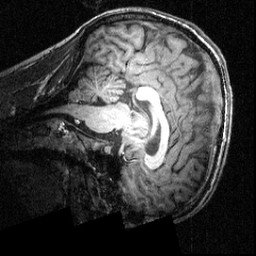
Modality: T1w
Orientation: sagittal
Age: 18
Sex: male
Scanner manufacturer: siemens
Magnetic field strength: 3.951 T
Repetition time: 1.5 s
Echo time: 0.00335 s